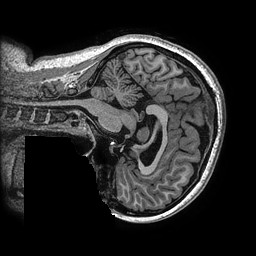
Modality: T1w
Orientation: sagittal
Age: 22
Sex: female
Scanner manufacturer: ge
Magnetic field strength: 3 T
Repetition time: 0.006952 s
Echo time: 0.00292 s